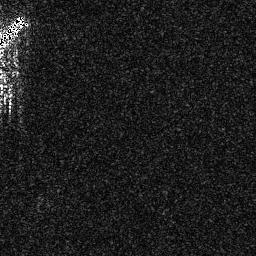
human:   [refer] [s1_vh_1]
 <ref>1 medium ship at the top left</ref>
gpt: <box>[[0, 4, 8, 19, 0]]</box>